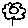
Label: flower